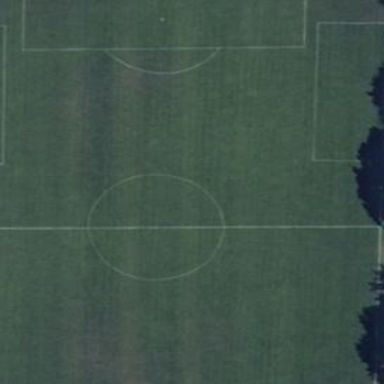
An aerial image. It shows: Soccer pitch for outdoor sports and leisure activities.